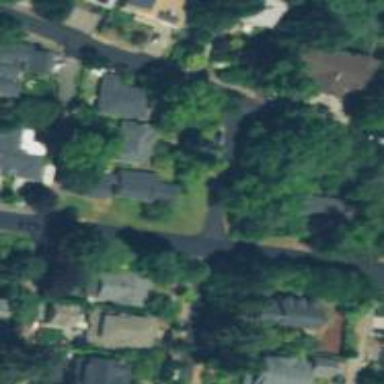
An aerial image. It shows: Residential road with sidewalk on the left.